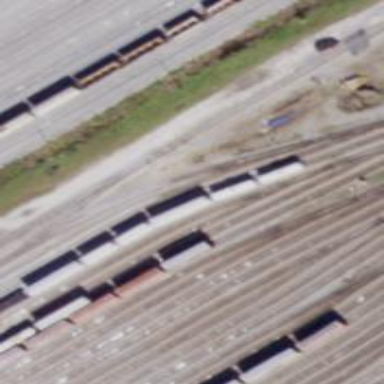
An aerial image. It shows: Railway yard used for servicing trains.